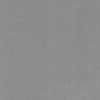
Label: dusty